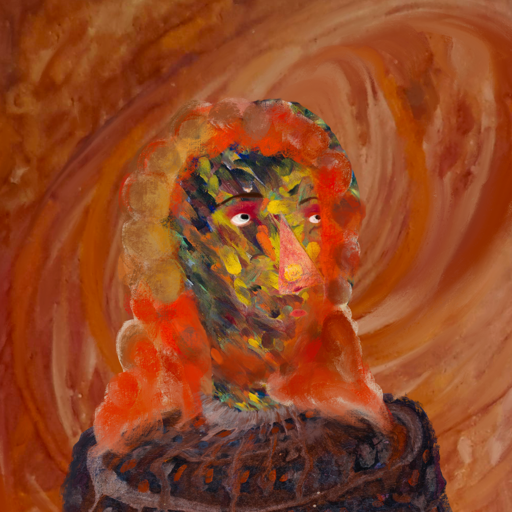
Background: Pious_Lady, Head And Neck Side: An_Impression, Face Side: Irani, Bust: Hypocrite, Hair Side: Rupkatha, Head Accessory: Blank, Second Necklace: Blank, Necklace: Blank, Baby: Blank